Interaction volume radius: 10 \u00c5
Interaction volume height: 15 \u00c5
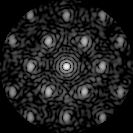
Disorder parameter: 0.425